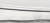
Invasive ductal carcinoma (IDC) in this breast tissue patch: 0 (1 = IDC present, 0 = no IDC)